Question: I'm attaching the code along with the screenshot from the application. I've got this prompt window in which a text needs to be entered. The Page objects contains all the required information about the page but the scripts fails as it doesn't recognize the prompt window.

'''
using System;
using CSharpAutomationFramework.Framework.Base;
using CSharpAutomationFramework.Framework.Core;
using CSharpAutomationFramework.Framework.Helpers;
using OpenQA.Selenium;
namespace CSharpTestAutomation.PageObjects.Tcfa
{
public class CashLoadingHo : BasePage
{
readonly String txtCarrierId = "id:=txtCLcarrierId";
readonly String txtEnterCarrierId = "id:=txtCLcarrierId";
readonly String btnCheckCarrierId = "id:=CmdCheckCarrierID";
readonly String lstCashLoadType = "id:=ddlCLcashLoadType";
readonly String lstCustomerAccountNumber = "id:=ddlCLcustAcId";
readonly String lstPayment = "id:=ddlCLpayID";
readonly String txtMerchantId = "id:=txtCLmerchantId";
readonly String btnCheckMerchantId = "id:=CmdMerchantID";
readonly String txtAmount = "id:=txtCLamt";
readonly String txtEnterAmount = "id:=txtCLamt";
readonly String txtNameofDepositor = "id:=txtCLdepositor";
readonly String btnSave = "id:=CmdSave";
readonly String btnPrintReceipt = "id:=cmdCLreceiptPrint";
public CashLoadingHo(IWebDriver driver, Reporting reporter) : base(driver, reporter)
{
wrapper.SwitchToDefaultContent()
.SwitchToFrameWithName("main");
}
public CashLoadingHo CarrieridCheck(String carrierid)
{
wrapper.EnterText(txtCarrierId, carrierid)
.Click(btnCheckCarrierId);
return this;
}
public CashLoadingHo CashLoadingDetails(String merchantid, String cashloadtype, String customeraccountnumber, String payment, string amount, string nameofthedepositor)
{
wrapper.SelectOptionFromList(lstCashLoadType, cashloadtype)
.SelectOptionFromList(lstCustomerAccountNumber, customeraccountnumber)
.SelectOptionFromList(lstPayment, payment)
.EnterText(txtMerchantId, merchantid)
.Click(btnCheckMerchantId)
.EnterText(txtAmount, amount)
.EnterText(txtNameofDepositor, nameofthedepositor);
return this;
}
public CashLoadingHo ClickSave()
{
wrapper.Click(btnSave)
.AcceptAlert();
return this;
}
public CashLoadingHo EnterCarrierId(string entercarrierid)
{
wrapper.EnterText(txtEnterCarrierId, entercarrierid);
return this;
}
}
}
'''
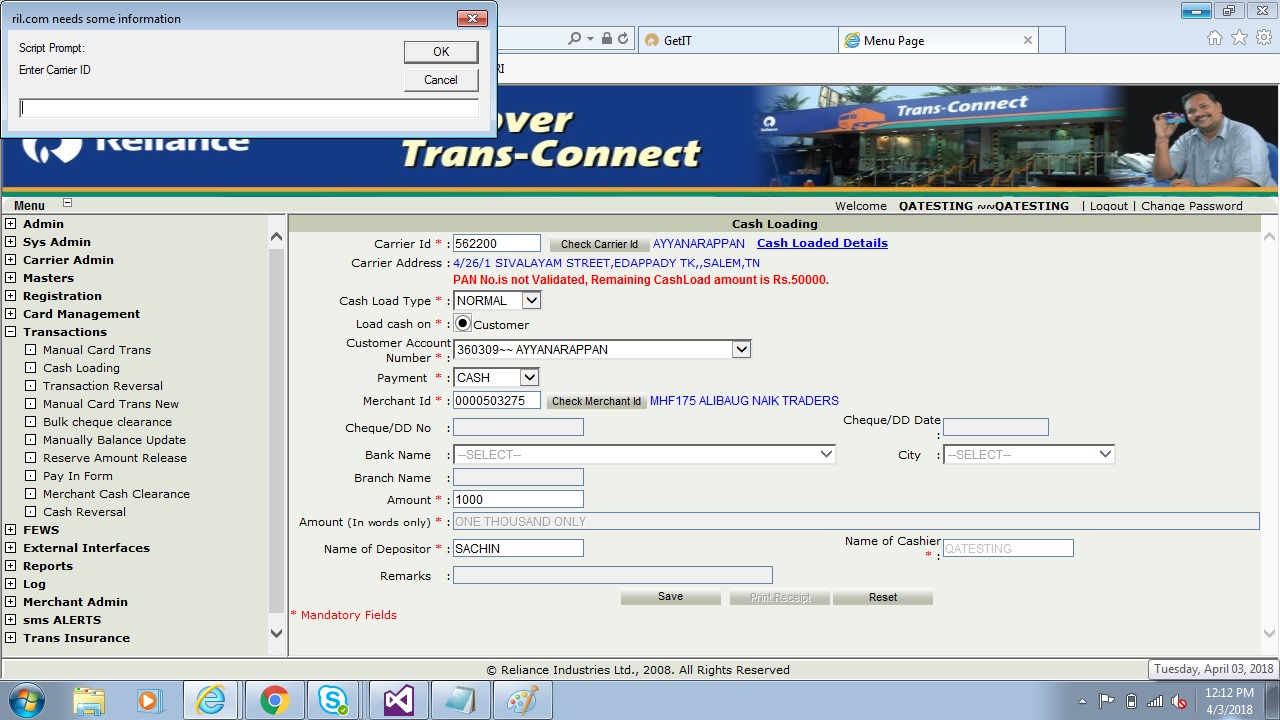
Answer: Simple, First switch to the Prompt Alert 'driver.SwitchTo().Alert()' and Then pass the value/text using '.sendKey()' and finally, accept the Prompt Alert using '.Accept()'
Please try below code
'''
//This step produce an alert on screen
IWebElement element = driver.FindElement(By.XPath("//*[@id='content']/p[11]/button"));
// 'IJavaScriptExecutor' is an 'interface' which is used to run the 'JavaScript code' into the webdriver (Browser)
((IJavaScriptExecutor)driver).ExecuteScript("arguments[0].click()", element);
// Switch the control of 'driver' to the Alert from main window
IAlert promptAlert = driver.SwitchTo().Alert();
// Get the Text of Alert
String alertText = promptAlert.Text;
Console.WriteLine("Alert text is " + alertText);
//'.SendKeys()' to enter the text in to the textbox of alert
promptAlert.SendKeys("Accepting the alert");
Thread.Sleep(4000); //This sleep is not necessary, just for demonstration
// '.Accept()' is used to accept the alert '(click on the Ok button)'
promptAlert.Accept();
'''
Credit: <URL>